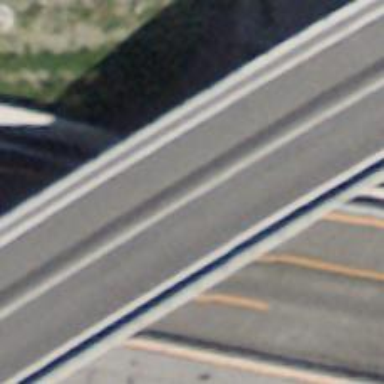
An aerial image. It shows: Bridge with asphalt surface on motorway link.